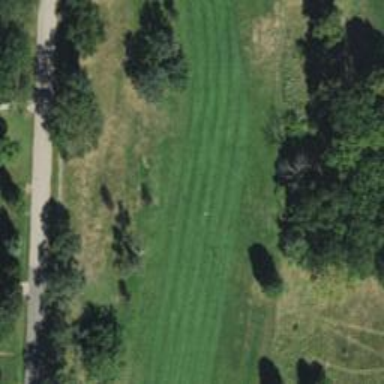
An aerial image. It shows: View of golf hole.